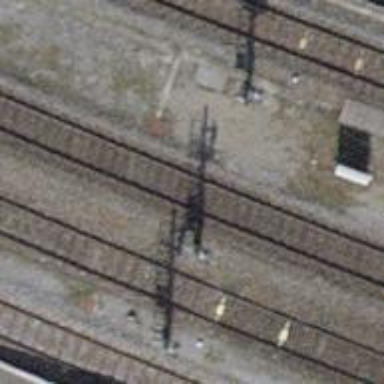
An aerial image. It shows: Railway signal.